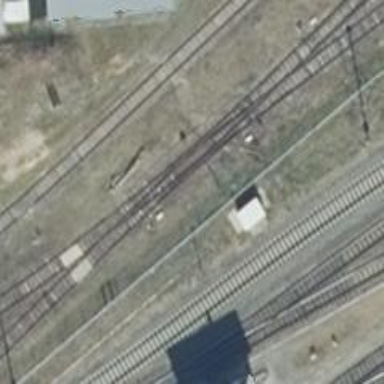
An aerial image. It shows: Railway yard used for servicing trains.